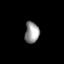
Tissue: lung
Cell type: Fibroblasts
Senescence score: 0.5485
Nuclear area (px): 299
Mean DAPI intensity: 150.084